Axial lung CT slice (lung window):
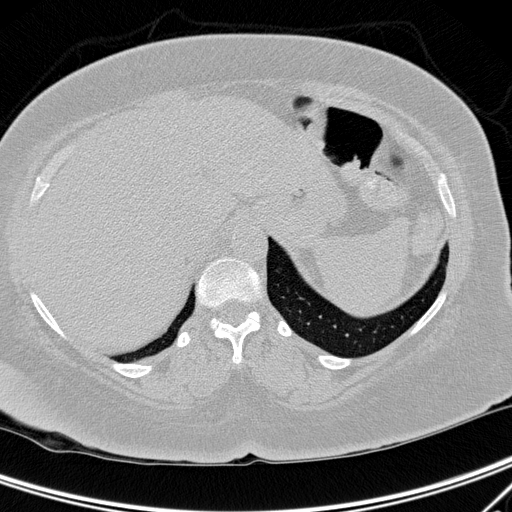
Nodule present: no